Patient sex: M
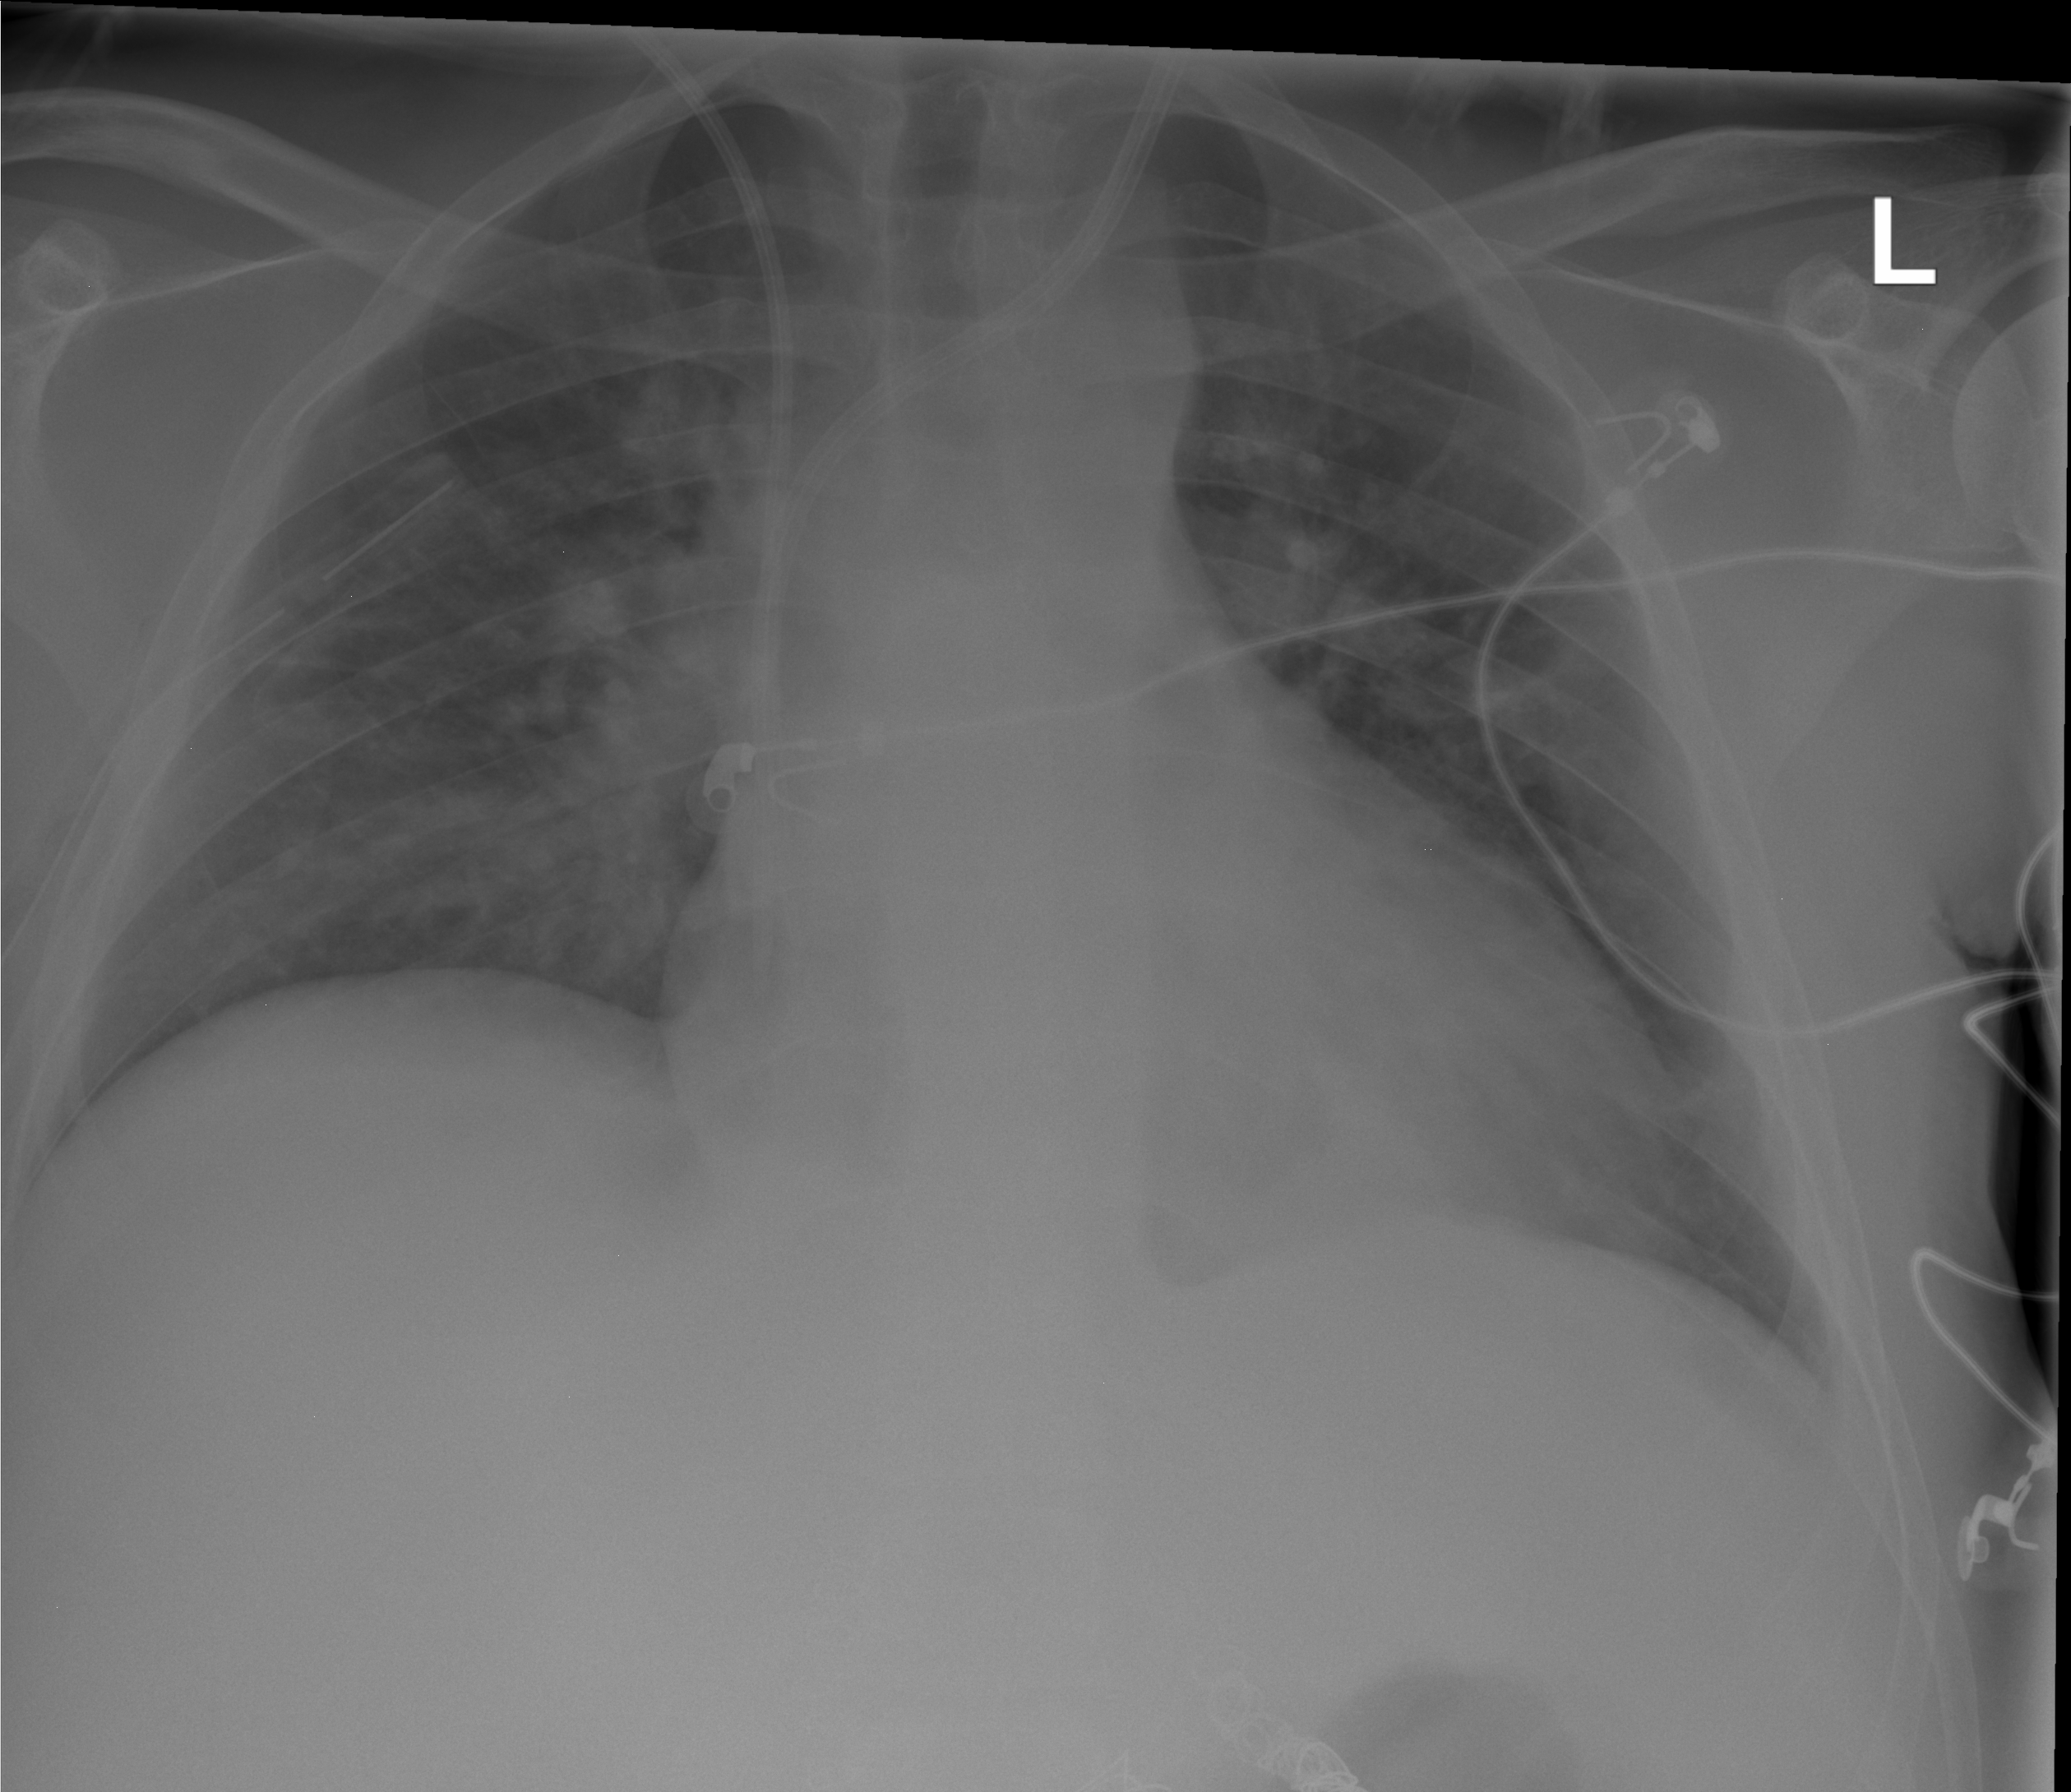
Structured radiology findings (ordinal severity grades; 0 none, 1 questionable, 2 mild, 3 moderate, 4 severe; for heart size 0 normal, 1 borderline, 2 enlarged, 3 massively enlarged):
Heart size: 2
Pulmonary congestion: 2
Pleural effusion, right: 0
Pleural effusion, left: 1
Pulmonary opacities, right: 2
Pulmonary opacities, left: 0
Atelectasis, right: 2
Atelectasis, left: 0